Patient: sex M, age 32
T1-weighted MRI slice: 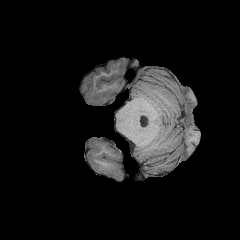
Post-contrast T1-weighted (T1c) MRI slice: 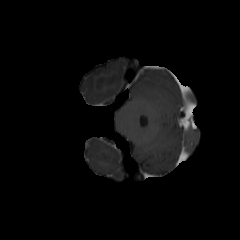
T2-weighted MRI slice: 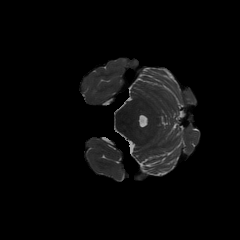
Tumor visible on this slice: yes
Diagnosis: Astrocytoma, IDH-mutant
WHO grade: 2